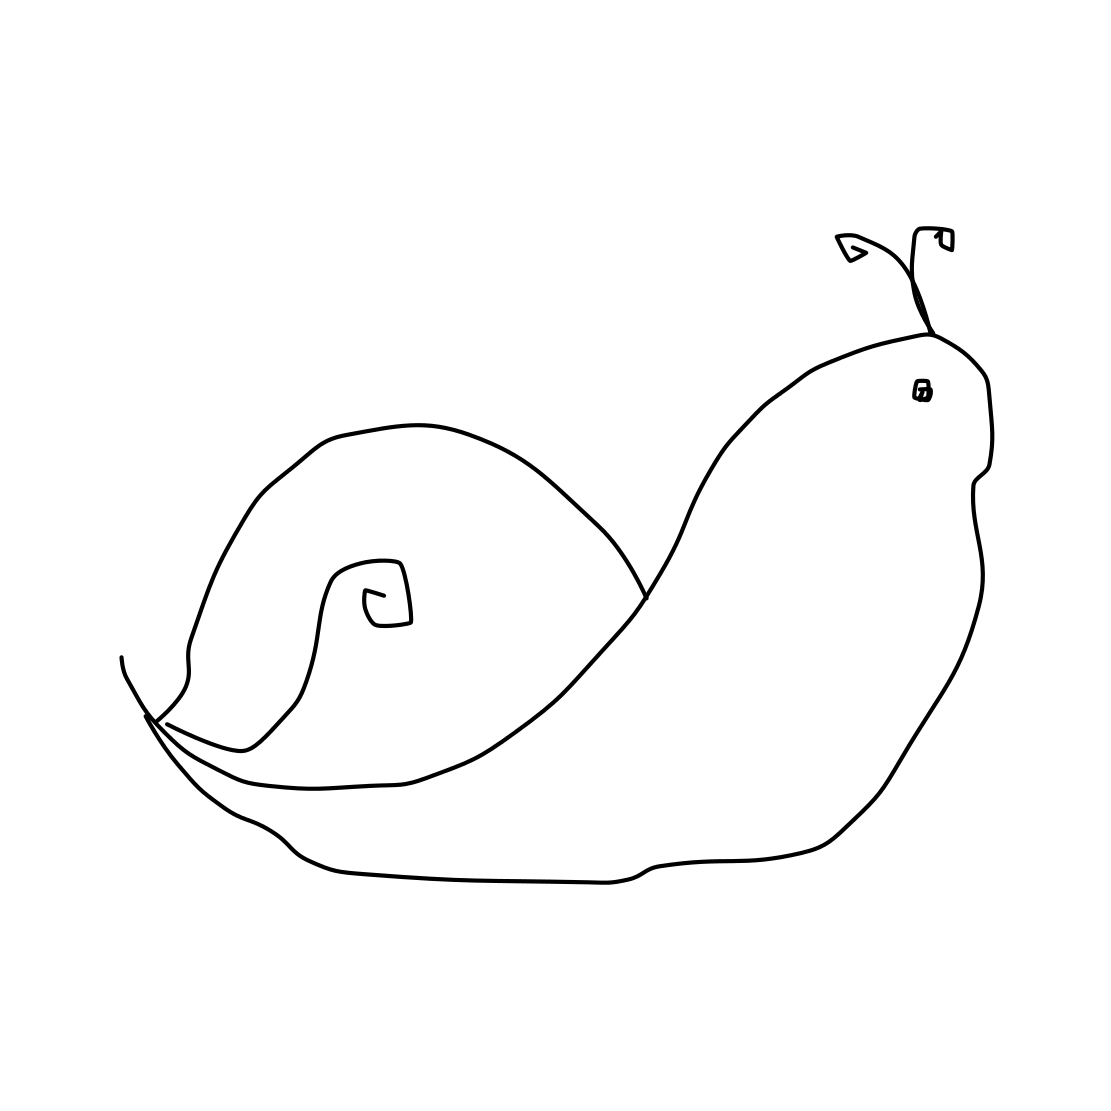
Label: snail